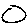
Label: circle